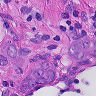
Metastatic tissue present: yes